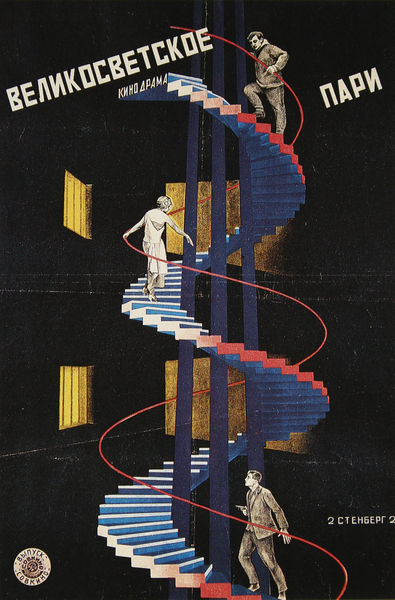
Titel: "High-Society-Wette"
Künstler: Georgij Stenberg
Standort: Moskau
Institution: Lenin-Bibliothek
Schlagwörter: blau, mann, gelb, fenster, frau, nacht, schwarz, rot, gehen, schrift, modern, werbung, figuren, treppe, weib, aufgang, geländer, schweben, plakat, konstruktion, wendeltreppe, wendel, aufstieg, steigen, russisch, wörter, stiege, besteigen, frsu, 20er, enweib, ersteigen, hinauf gehen